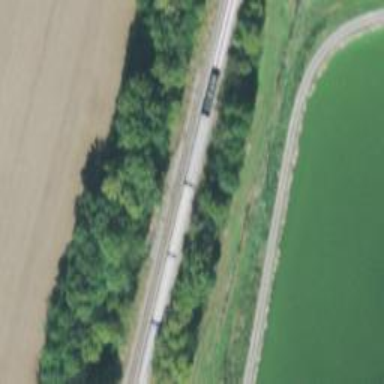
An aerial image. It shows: Railway track.